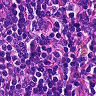
Metastatic tissue present: no